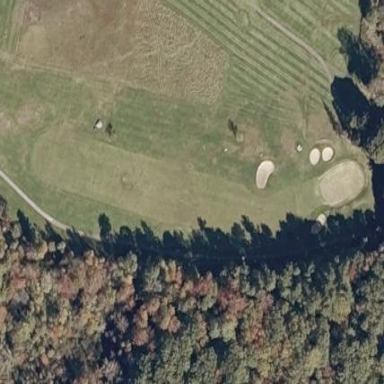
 part of golf course fairway. It is used for the sport of golf."